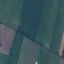
Land use / land cover: AnnualCrop